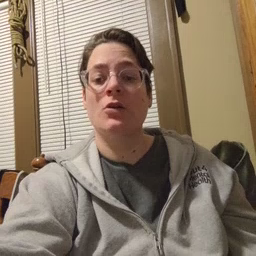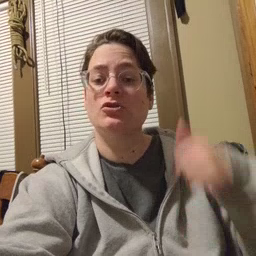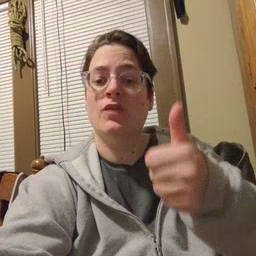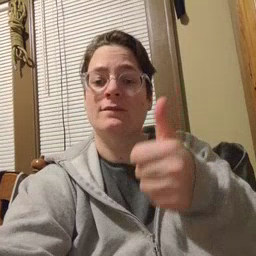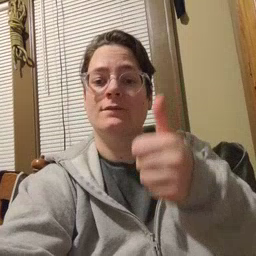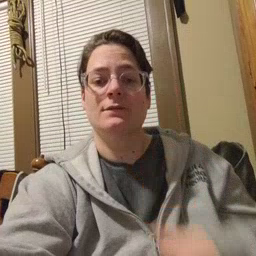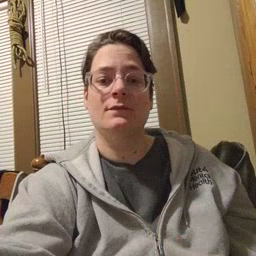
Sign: yourself